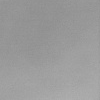
Atmospheric dust classification: dusty